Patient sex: F
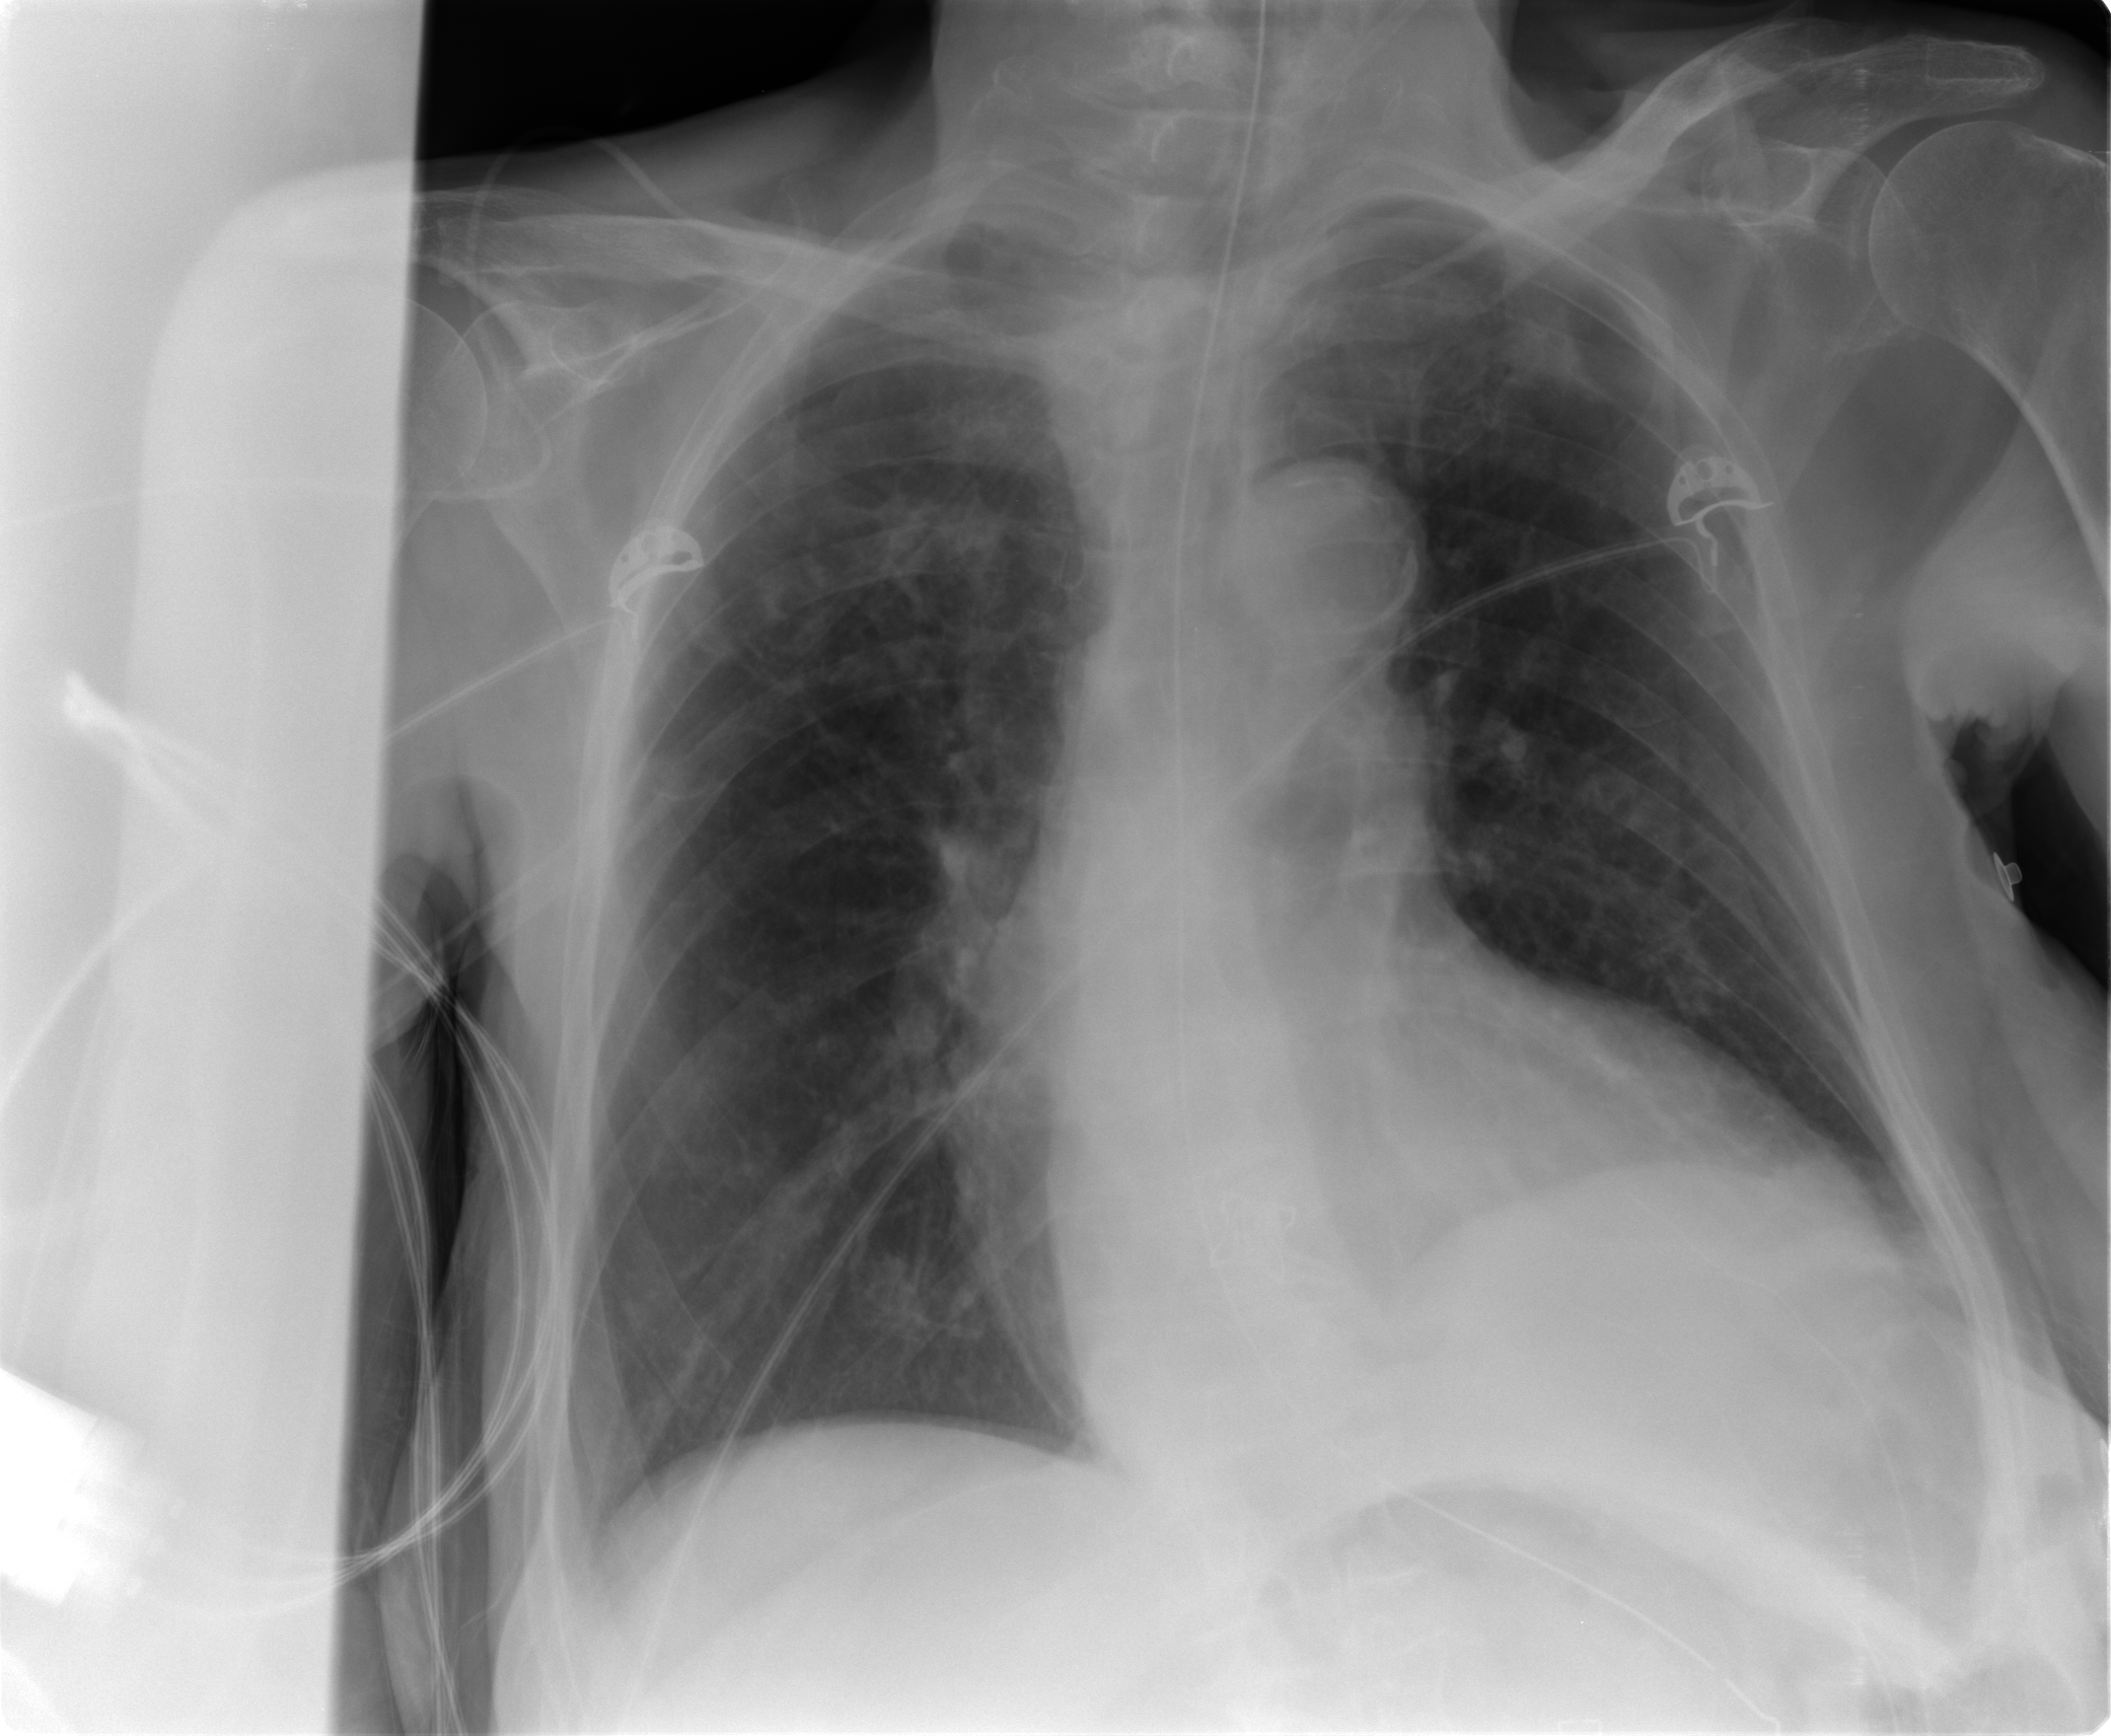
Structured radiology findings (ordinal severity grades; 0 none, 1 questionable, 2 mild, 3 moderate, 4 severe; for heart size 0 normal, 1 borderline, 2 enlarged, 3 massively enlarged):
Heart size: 2
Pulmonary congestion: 2
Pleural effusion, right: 0
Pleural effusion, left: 0
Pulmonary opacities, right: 2
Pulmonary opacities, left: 2
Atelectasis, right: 2
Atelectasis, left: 2